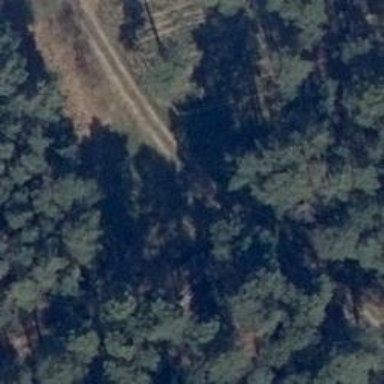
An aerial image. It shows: Track with very rough surface.